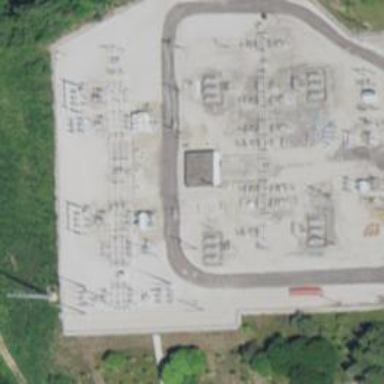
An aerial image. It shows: Switch for power supply.